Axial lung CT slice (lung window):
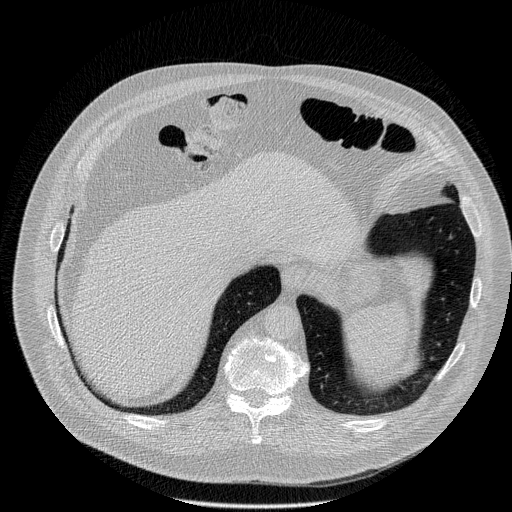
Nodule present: no